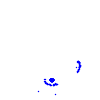
Particle: electron